Question: I'm working with a big excel file that has a lot of information on businesses my company works with. I just imported another large excel file and their was a difference in format. The larger file we already have has the address, state and zip code in separate columns each spaced two apart like so:

I didn't make this spreadsheet or else I wouldn't have put the columns like that, but thats how the lady that works with it likes it.
The problem is that the sheet I imported has the city, state, and zip info all in the same cell like this:
> Trollville, NY 12345
I have already over the states since 99% of the new ones were all the same state which a quick find and replace all worked. I'm now left with this
> Trollville 12345
I want to move that zip code four columns to the right into the proper cell. I wrote a basic regex but don't know much about excel-vba since I haven't used it in years, but this is what I've come up with. I just don't know how to tell vba to print output the matches (which I made into an array) into the appropriate column. This is what I have so far:
'''
Function findZipCode(zipCode)
Dim regEx As New VBScript_RegExp_55.RegExp
Dim matches, s
regEx.Pattern = "\s\d{5}\W"
regEx.Global = True
s = ""
If regEx.Test(zipCode) Then
Set matches = regEx.Execute(zipCode)
For Each Match In matches
s = s & Match.Value
Next
findZipCode = s
Else
findZipCode = ""
End If
End Function
'''
What do I need to add? I'm open to alternative methods too if there is an easier way to do this.
Thanks in advance for the advice
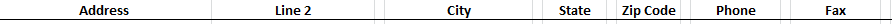
Answer: Can you use the in-built Excel Worksheet Functions?
Place this in target column '=RIGHT(A2,5)' would capture the rightmost 5 characters of your string iff they are numeric. This will work if all of your values data values have a 5-digit zip codes at the end.
Alternatively, you could wrap it with a conditional such as 'IF(ISNUMBER(VALUE(RIGHT(A2,5))),RIGHT(A2,5),"")', whcih would add a layer of validation to the process.
Also, did you know there is an option that may do this for you automatically if your data is comma (or space) delimited 'Data ribbon->Text to columns'